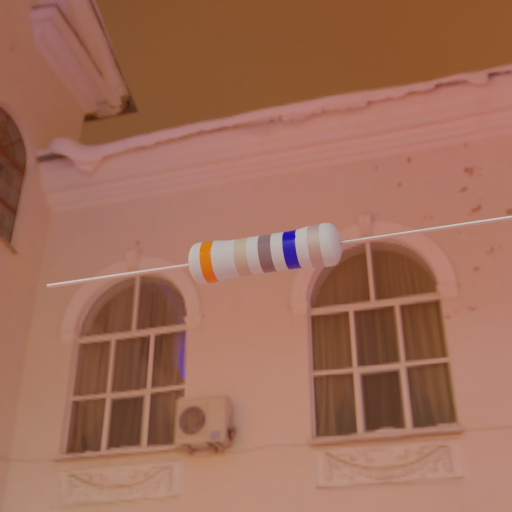
Resistor colour bands (in order): orange, silver, gray, blue, silver